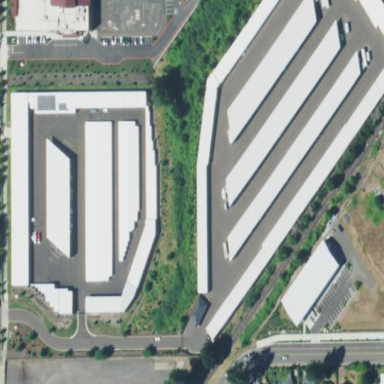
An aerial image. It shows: Commercial area with storage rental shop.